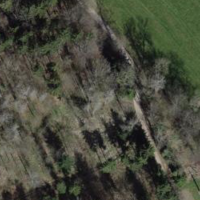
EUNIS habitat code: 41
Species observed at this site:
Euphorbia cyparissias